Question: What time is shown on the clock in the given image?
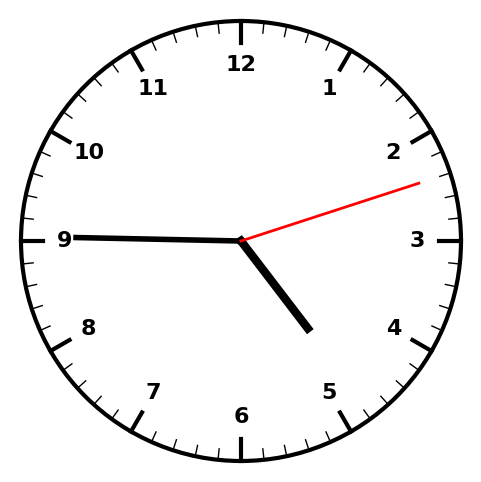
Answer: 04:45:12